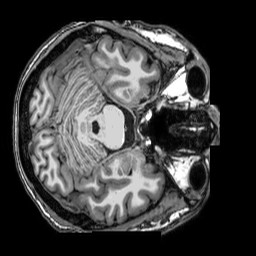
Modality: T1w
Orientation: axial
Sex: male